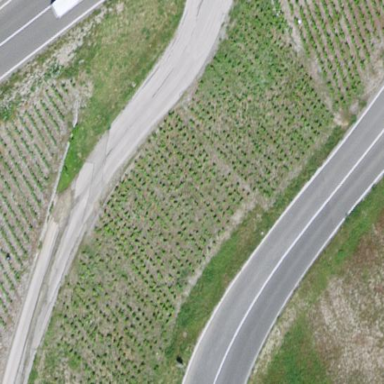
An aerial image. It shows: Vineyard.